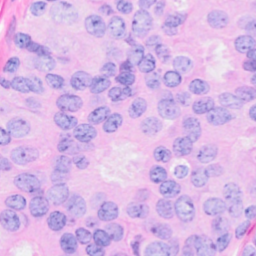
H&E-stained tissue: Breast